Field crop: tomato
Growth stage: 1
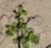
Species: portulaca